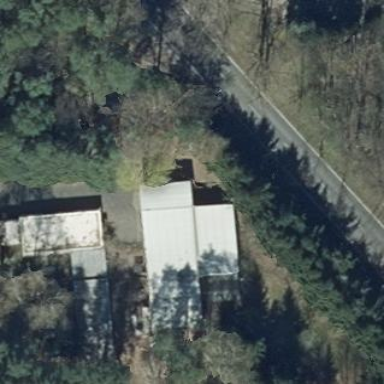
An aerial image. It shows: Flat roofed building with silver coloring.